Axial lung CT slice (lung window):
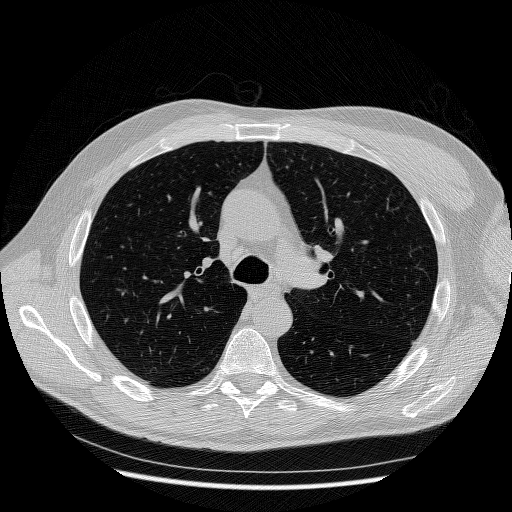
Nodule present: no